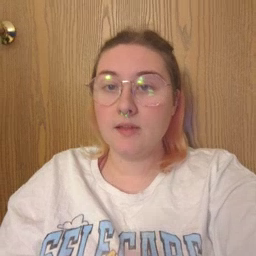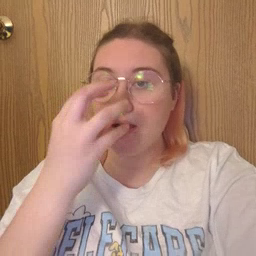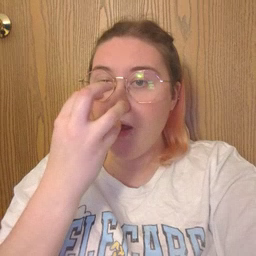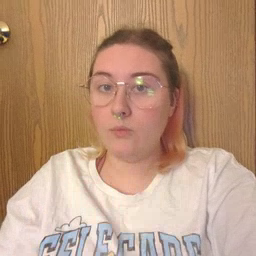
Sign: clown